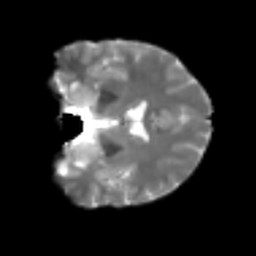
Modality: T2w
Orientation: coronal
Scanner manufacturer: siemens
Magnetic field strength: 3 T
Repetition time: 4 s
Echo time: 0.0594 s